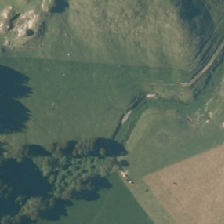
Land cover: deciduous_hardwood